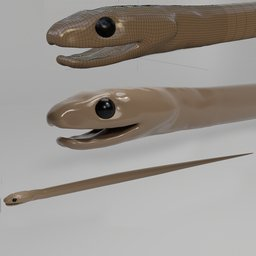
Label: animals